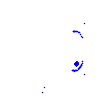
Particle: electron